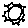
Label: sun